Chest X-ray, PA view. Patient: 31 years old, sex M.
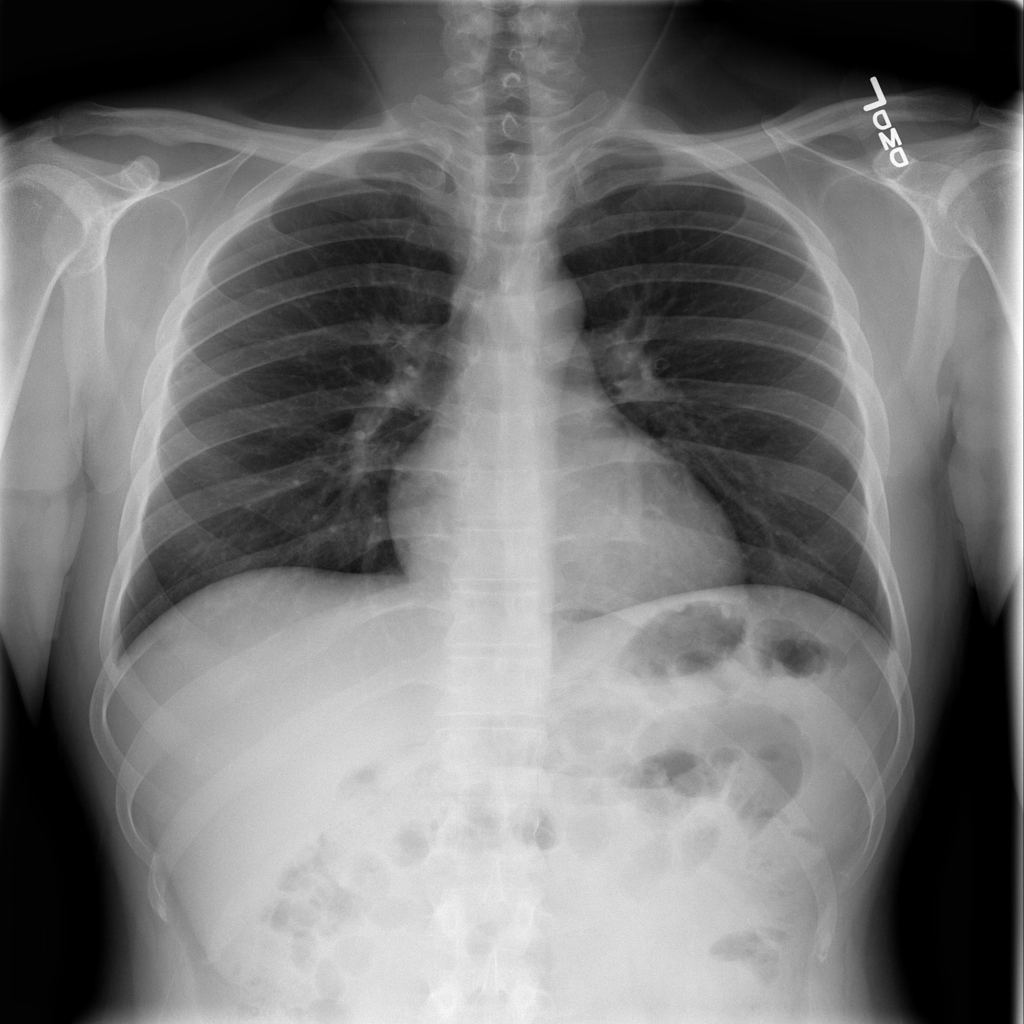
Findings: No Finding